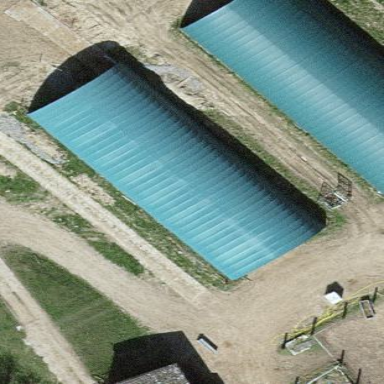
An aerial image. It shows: Greenhouse.